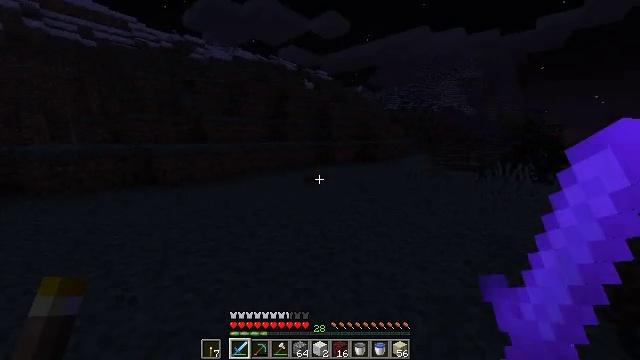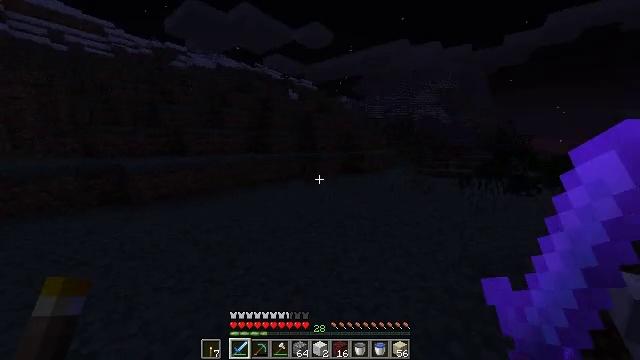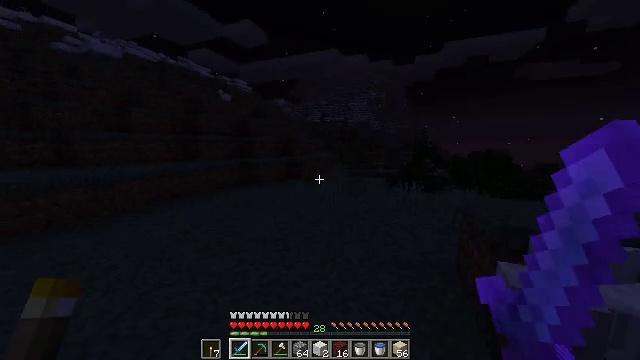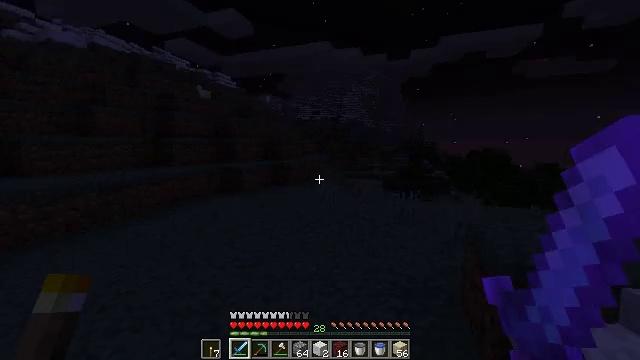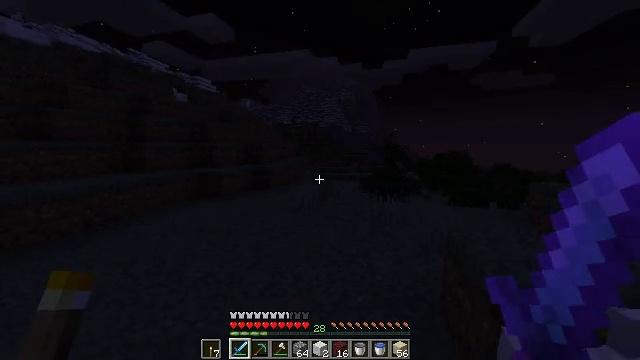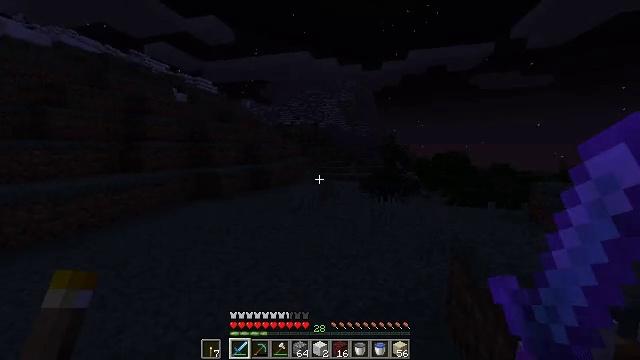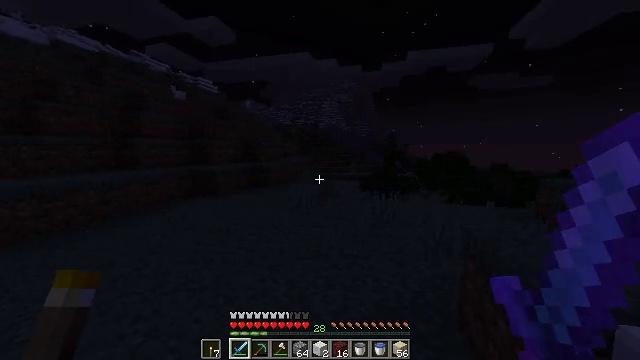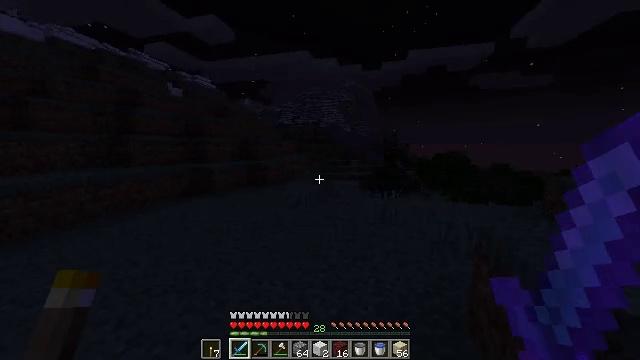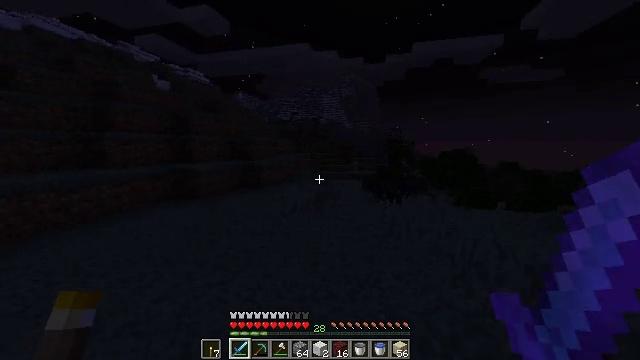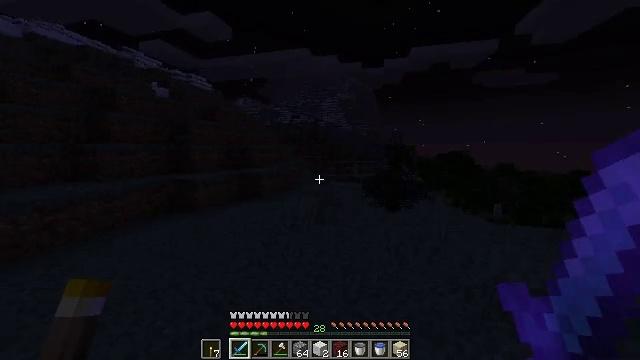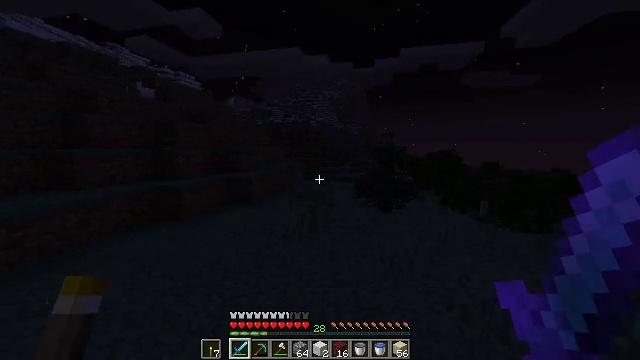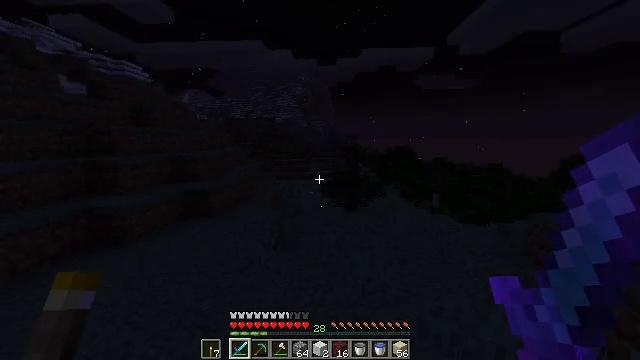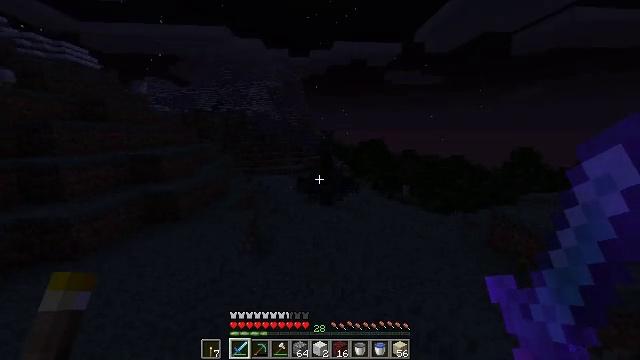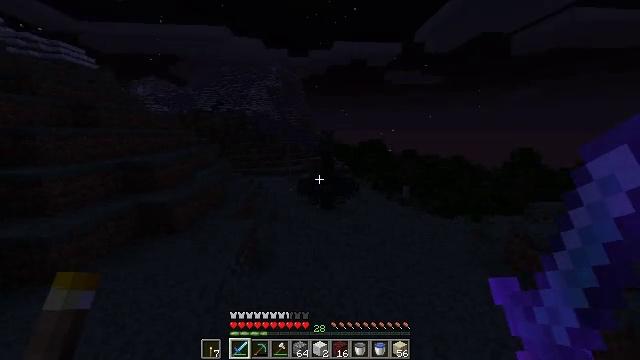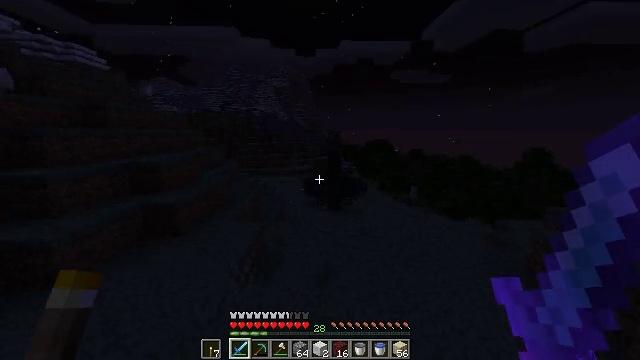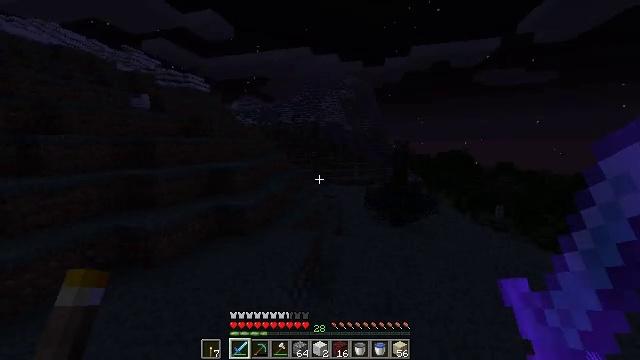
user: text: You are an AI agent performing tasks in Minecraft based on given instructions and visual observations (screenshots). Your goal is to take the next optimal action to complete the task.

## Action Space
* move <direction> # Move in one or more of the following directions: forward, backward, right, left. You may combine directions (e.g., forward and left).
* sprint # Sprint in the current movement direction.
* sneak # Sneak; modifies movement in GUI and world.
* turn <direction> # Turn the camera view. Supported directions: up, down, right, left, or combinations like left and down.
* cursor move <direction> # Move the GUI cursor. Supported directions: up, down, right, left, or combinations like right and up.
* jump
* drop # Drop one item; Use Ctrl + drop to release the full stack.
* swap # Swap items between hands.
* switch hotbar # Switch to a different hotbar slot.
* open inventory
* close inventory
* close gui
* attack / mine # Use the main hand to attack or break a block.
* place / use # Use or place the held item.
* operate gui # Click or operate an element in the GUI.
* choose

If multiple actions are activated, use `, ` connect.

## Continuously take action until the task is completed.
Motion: motion action
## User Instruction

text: Drop a mutton.
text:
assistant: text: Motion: move forward, sprint, turn right and up, jump
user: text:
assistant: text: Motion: move forward, sprint, turn right, jump
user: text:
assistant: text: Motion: move forward, sprint, turn right, jump
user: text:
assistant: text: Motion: move forward, sprint, turn right, jump
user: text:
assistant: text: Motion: move forward, sprint, jump
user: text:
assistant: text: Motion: move forward, sprint, jump
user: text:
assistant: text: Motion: move forward, sprint, jump
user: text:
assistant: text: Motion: move forward, sprint, jump
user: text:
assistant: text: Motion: move forward, sprint, jump
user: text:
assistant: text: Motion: move forward, sprint, turn right, jump
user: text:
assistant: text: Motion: move forward, sprint, turn right and down, jump
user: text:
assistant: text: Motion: move forward, sprint, turn right and down, jump
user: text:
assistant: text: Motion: move forward, sprint, jump
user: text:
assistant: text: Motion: move forward, sprint, turn left, jump
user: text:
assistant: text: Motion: move forward, sprint, turn left and up, jump
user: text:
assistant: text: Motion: move forward, sprint, turn left and up, jump
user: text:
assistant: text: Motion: move forward, sprint, turn left, jump
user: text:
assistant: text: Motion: move forward, sprint, jump
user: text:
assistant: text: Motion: move forward, sprint, jump
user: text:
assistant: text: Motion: move forward, sprint, turn right and down, jump
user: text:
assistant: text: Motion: move forward and move right, sprint, turn right and down, jump
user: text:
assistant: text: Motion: move forward and move right, sprint, turn right and down, jump
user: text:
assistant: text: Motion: move forward and move right, sprint, jump
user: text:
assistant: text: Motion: move forward and move right, sprint, turn left, jump
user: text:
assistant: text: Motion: move forward and move right, sprint, jump
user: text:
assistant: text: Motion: move forward and move right, sprint, turn left, jump
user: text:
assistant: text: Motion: move forward and move right, sprint, turn left and up, jump
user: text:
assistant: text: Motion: move forward and move right, sprint, turn left and up, jump
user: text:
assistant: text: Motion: move forward and move right, sprint, jump
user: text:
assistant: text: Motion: move forward and move right, sprint, jump